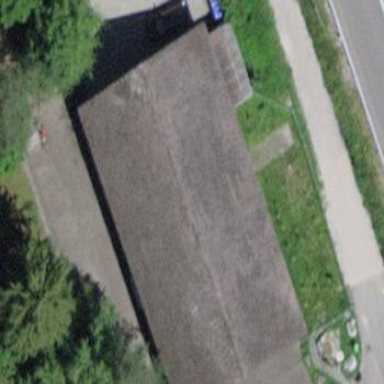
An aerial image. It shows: Service building with gabled roof.